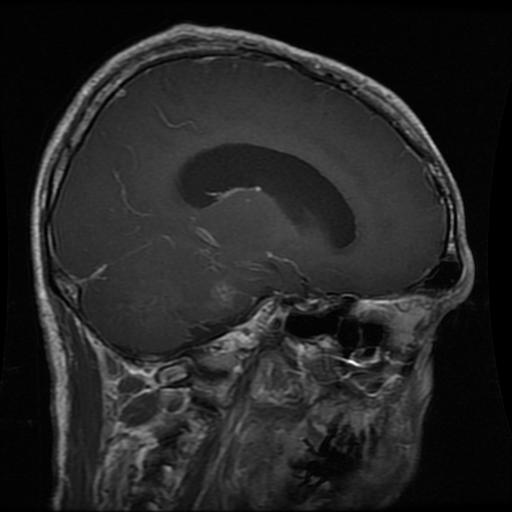
Label: glioma